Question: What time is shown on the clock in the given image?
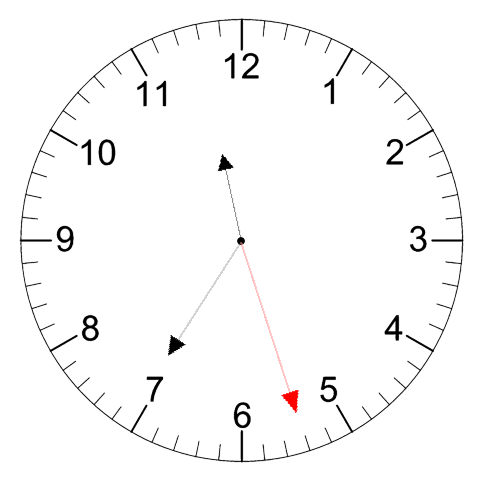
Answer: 11:35:27